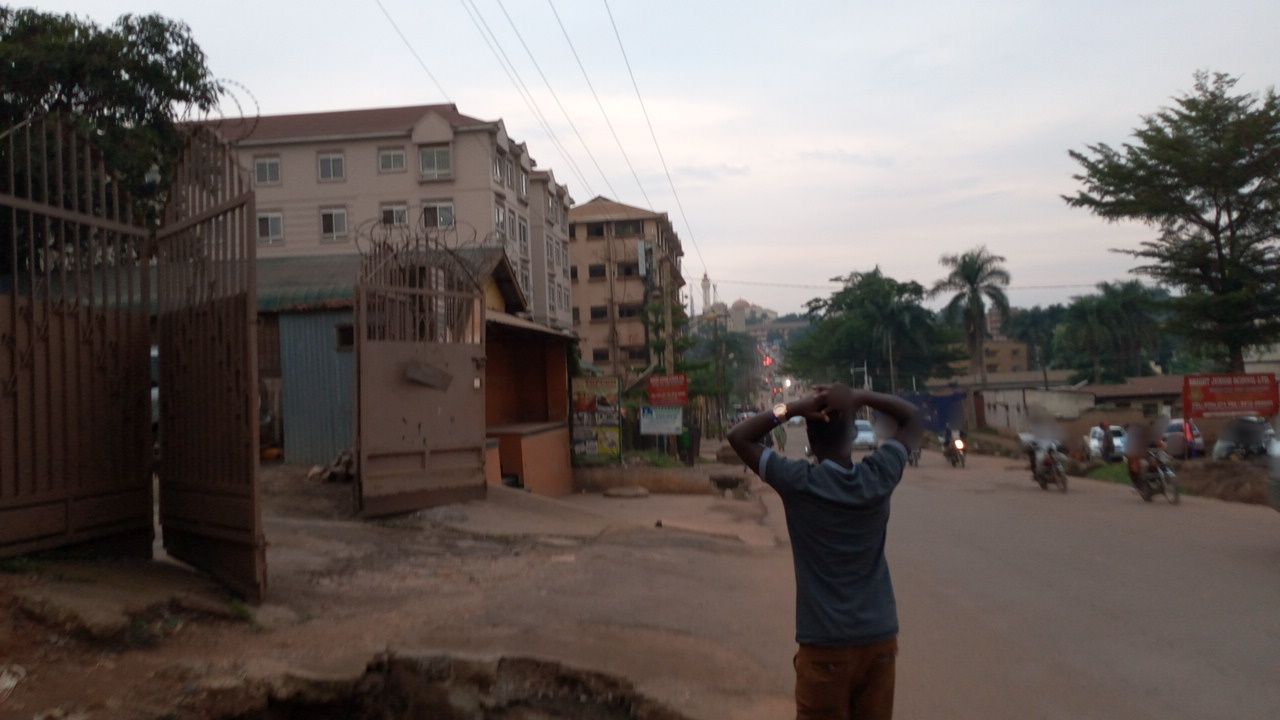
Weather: clear
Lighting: day
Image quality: good
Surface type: walking surface
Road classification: tertiary
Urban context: urban centre
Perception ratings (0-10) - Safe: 1.33, Lively: 3.2, Beautiful: 1.99, Boring: 3.46, Depressing: 6.92, Wealthy: 1.35